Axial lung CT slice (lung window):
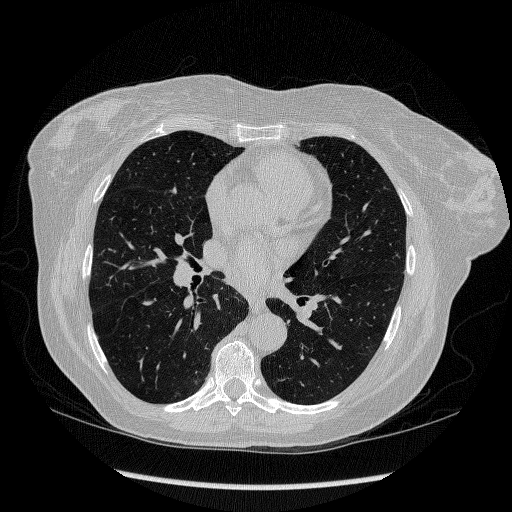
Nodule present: no